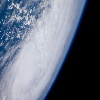
Label: cloud